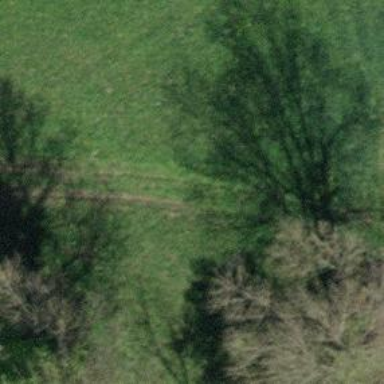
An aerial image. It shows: Track with grade 5 tracktype.